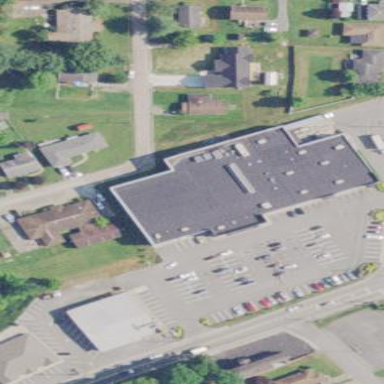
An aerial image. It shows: Retail building.